Question: How do I get a copy of Android's overflow menu icon to use in a custom menu.

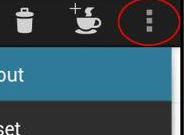
Answer: > Can somebody please provide a link to download the overflow menu icon?
<URL>
Once you have downloaded the SDK, you will find your images in:
'''
$ANDROID_SDK/platforms/$PLATFORM/data/res/$DRAWABLE/ic_menu_moreoverflow*
'''
where:
- '$ANDROID_SDK'- '$PLATFORM''android-17'- '$DRAWABLE''drawable-hdpi'
There are different versions of the image for light and dark themes and whether or not the button has the focus.